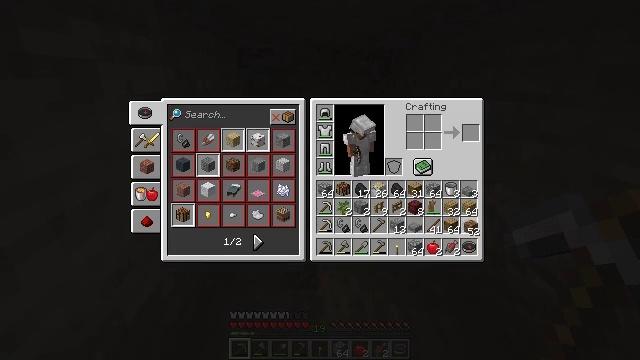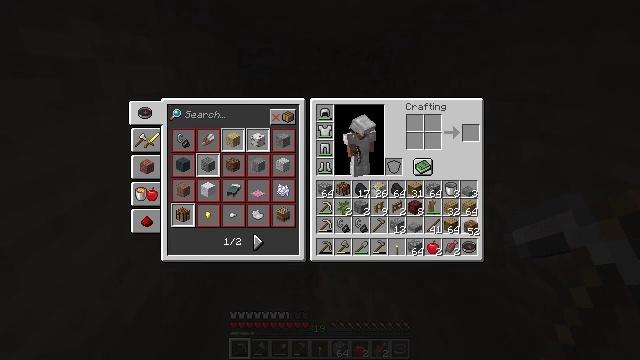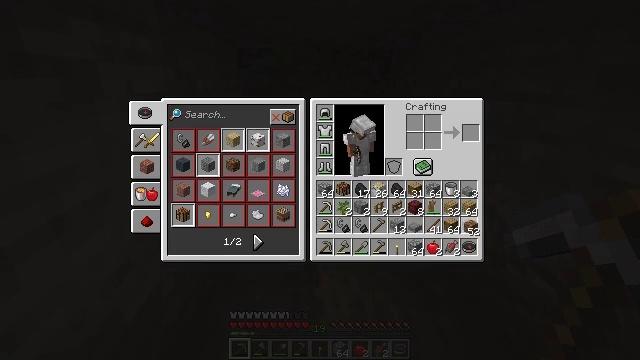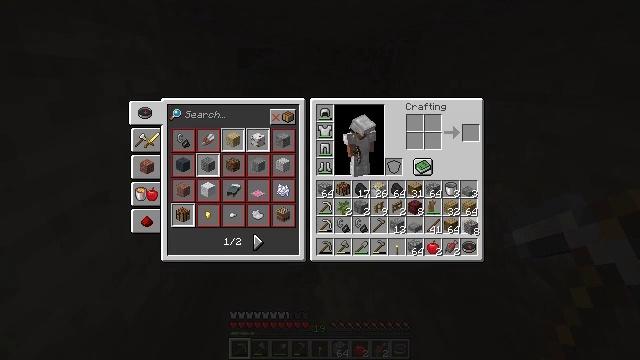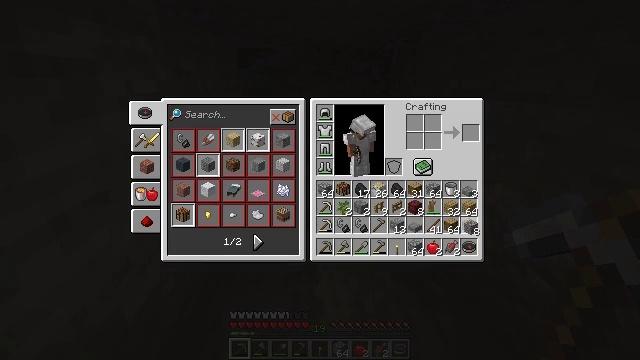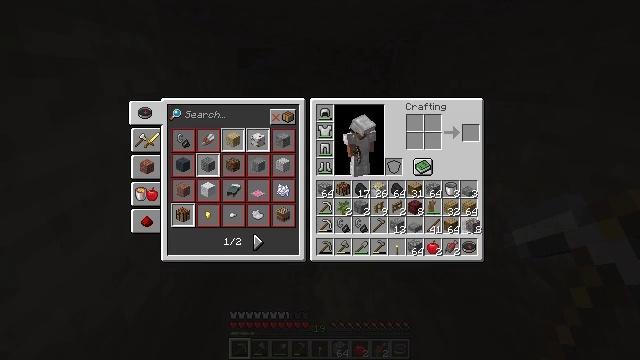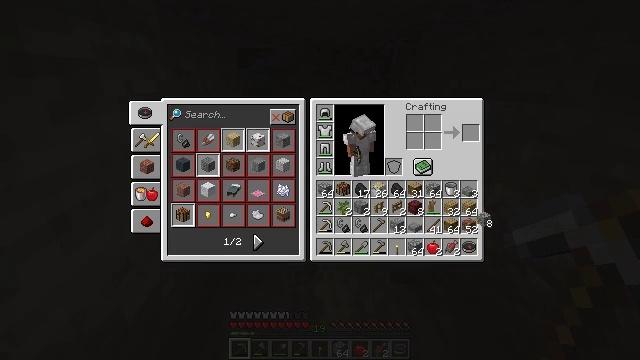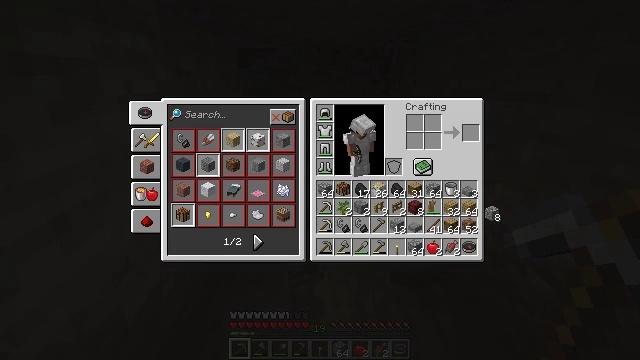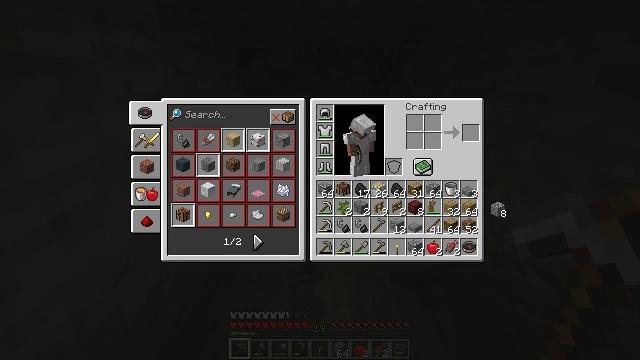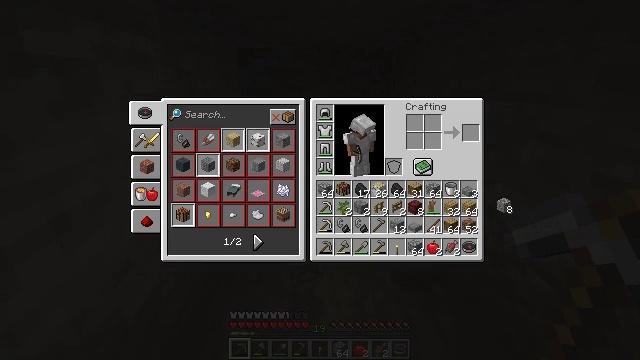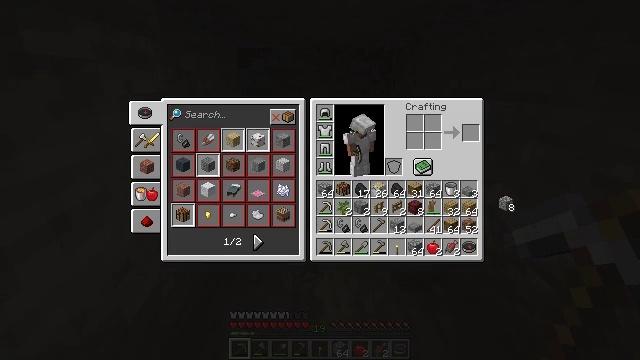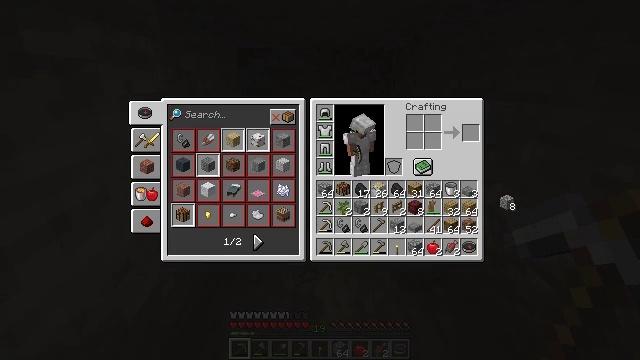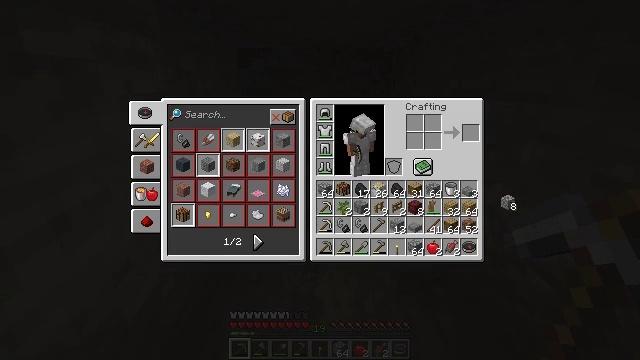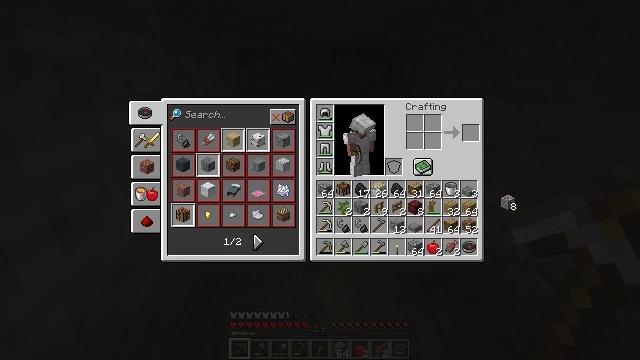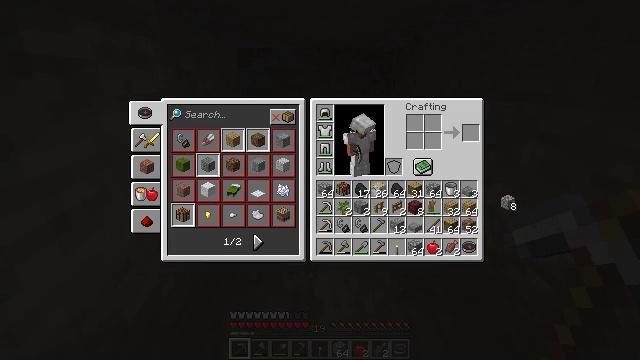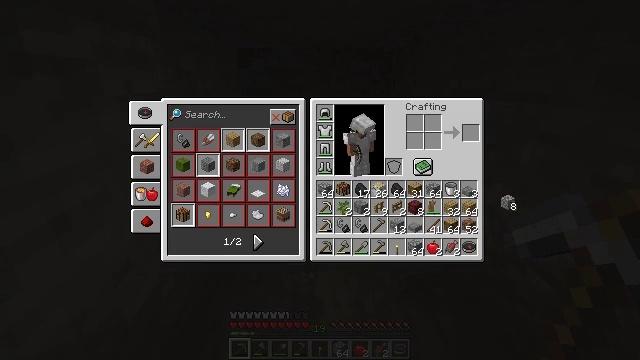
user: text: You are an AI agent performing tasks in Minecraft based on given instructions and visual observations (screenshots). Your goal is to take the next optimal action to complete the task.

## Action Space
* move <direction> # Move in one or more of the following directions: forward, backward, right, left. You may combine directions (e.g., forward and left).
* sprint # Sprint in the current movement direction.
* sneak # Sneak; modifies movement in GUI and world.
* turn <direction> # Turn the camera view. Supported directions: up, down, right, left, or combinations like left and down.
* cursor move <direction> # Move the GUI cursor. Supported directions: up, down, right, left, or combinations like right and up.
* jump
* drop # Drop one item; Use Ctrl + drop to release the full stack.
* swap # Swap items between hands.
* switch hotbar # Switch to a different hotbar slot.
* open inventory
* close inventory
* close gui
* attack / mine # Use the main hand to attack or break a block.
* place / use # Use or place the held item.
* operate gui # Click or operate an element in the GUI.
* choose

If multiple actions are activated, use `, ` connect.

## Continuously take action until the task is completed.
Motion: motion action
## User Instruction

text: Remove a cobblestone from the inventory.
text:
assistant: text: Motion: operate gui
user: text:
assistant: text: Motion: operate gui
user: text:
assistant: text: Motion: no_op
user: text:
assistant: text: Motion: no_op
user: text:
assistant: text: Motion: no_op
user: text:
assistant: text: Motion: cursor move right
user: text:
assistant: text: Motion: cursor move right
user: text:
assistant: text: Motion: no_op
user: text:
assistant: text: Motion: no_op
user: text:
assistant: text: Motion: no_op
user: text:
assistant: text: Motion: no_op
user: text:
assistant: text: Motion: no_op
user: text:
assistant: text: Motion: no_op
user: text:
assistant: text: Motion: no_op
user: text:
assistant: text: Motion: no_op
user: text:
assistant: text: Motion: no_op
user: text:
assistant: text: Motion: no_op
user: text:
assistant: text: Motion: no_op
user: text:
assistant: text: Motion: no_op
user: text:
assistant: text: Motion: no_op
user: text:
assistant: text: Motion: no_op
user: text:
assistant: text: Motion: no_op
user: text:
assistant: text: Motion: no_op
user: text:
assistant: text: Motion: no_op
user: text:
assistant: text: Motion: no_op
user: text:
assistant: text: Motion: no_op
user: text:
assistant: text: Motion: no_op
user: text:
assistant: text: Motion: no_op
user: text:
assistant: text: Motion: no_op
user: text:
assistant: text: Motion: no_op